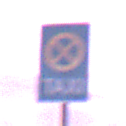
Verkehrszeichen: Taxenstand
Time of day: Dawn
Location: Outdoor (Nature)
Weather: PartlyCloudy
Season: NotSpecified
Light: Natural